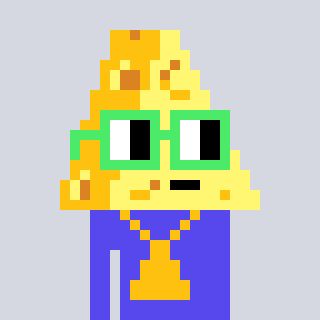
a pixel art character with square light green glasses, a cheese-shaped head and a computerblue-colored body on a cool background